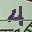
Label: 4